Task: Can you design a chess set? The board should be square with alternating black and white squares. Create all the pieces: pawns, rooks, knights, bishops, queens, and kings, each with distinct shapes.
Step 4197:
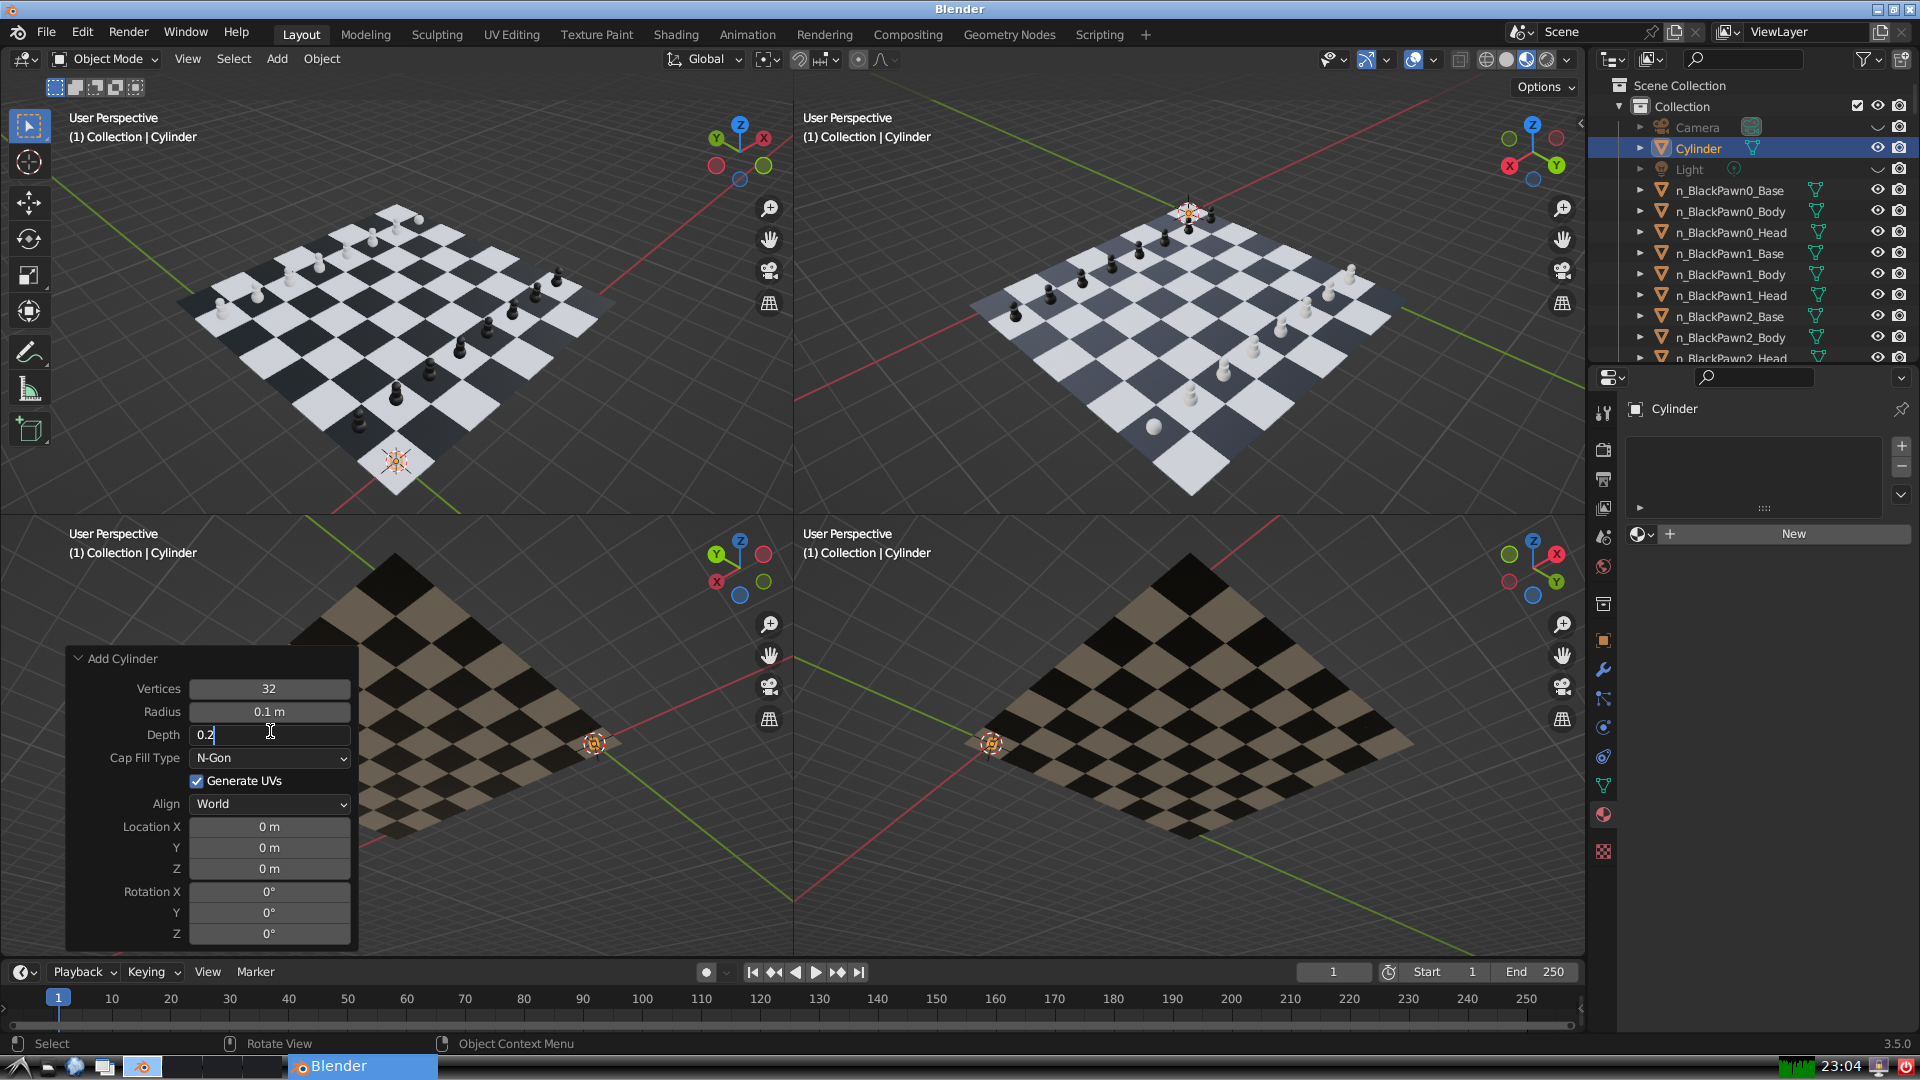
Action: {"key_press": ['Return']}